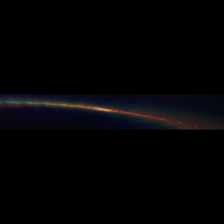
Taxon: Psuedo-nitzschia
Group: Diatoms